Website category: phone
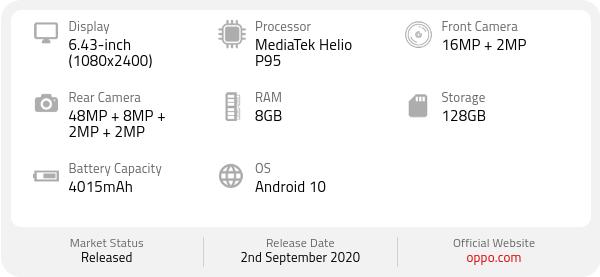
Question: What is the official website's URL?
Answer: oppo.com

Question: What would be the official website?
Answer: oppo.com

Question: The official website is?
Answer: oppo.com